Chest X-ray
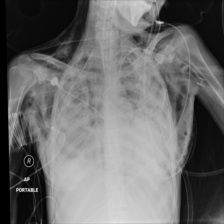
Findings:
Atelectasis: negative
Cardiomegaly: negative
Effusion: negative
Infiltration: positive
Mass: negative
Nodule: negative
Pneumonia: negative
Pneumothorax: negative
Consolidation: negative
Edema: negative
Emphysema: negative
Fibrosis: negative
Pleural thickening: negative
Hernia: negative